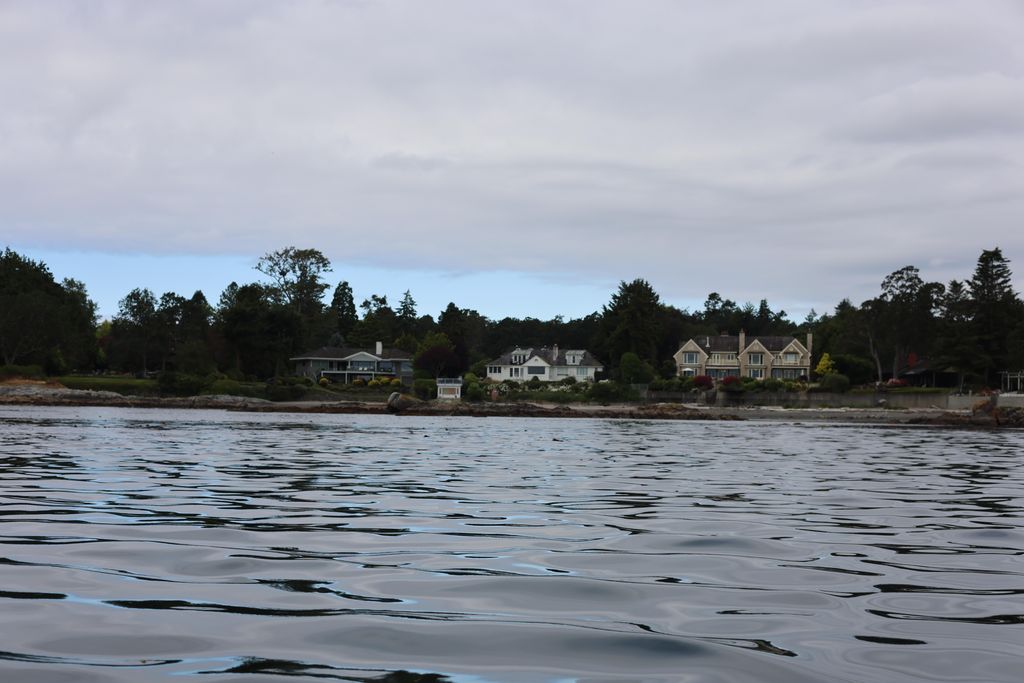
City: victoria